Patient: sex F, age 75
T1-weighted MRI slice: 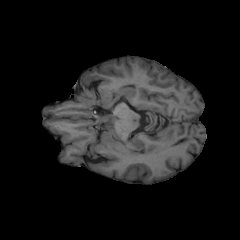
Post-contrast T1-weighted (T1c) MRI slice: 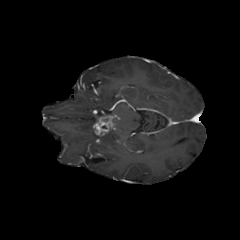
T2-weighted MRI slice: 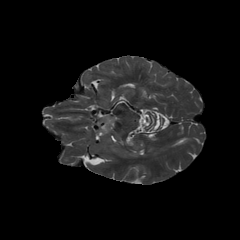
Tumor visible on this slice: yes
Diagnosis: Glioblastoma, IDH-wildtype
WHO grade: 4